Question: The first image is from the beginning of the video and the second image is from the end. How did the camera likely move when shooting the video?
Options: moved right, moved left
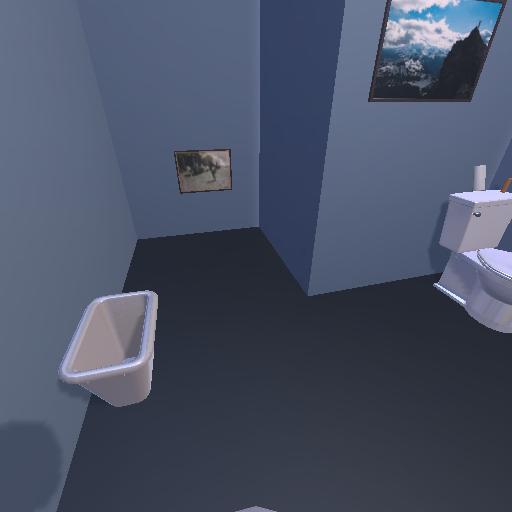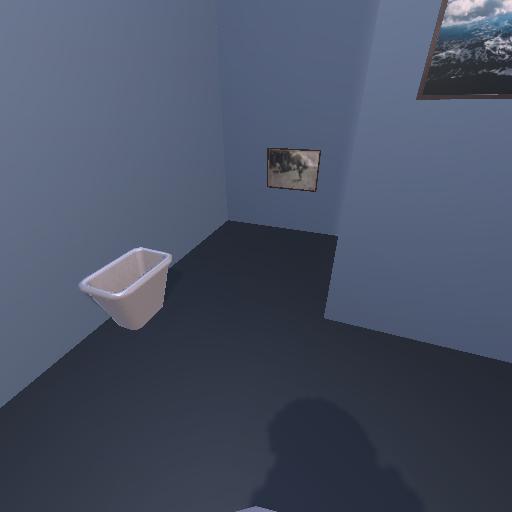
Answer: moved right